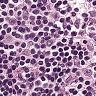
Metastatic tissue present: no